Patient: sex F, age 56
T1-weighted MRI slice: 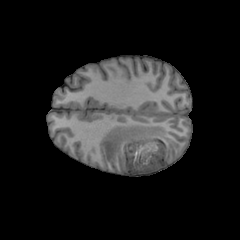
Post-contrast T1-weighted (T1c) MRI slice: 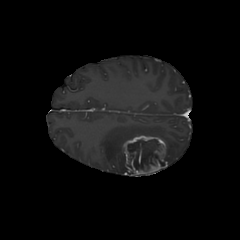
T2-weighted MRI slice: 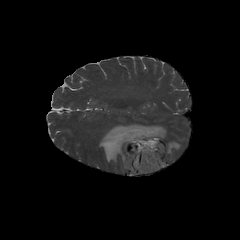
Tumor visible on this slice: yes
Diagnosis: Glioblastoma, IDH-wildtype
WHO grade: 4